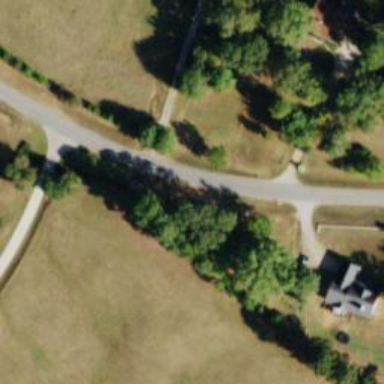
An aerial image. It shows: Unclassified road.